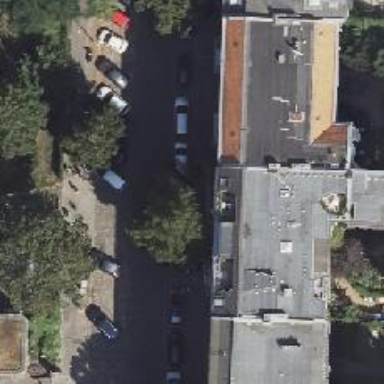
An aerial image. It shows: Bicycle parking located on the sidewalk.